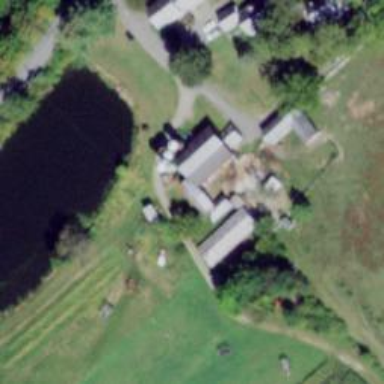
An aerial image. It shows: Farm building.